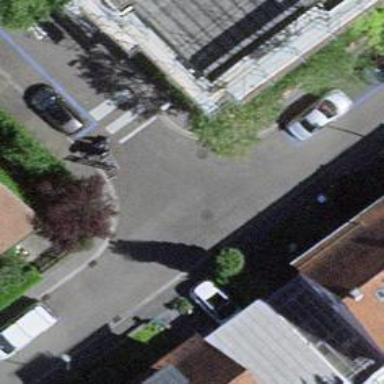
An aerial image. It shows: Residential road with asphalt surface. There are sidewalks on both sides of the road.